七年级 · 计数
为了了解本校七年级700名学生上学期参加社会实践活动的时间, 随机对该年级 50 名学生进行了调查. 根据收集的数据绘制了频数分布直方图, 则以下说法正确的是

( )

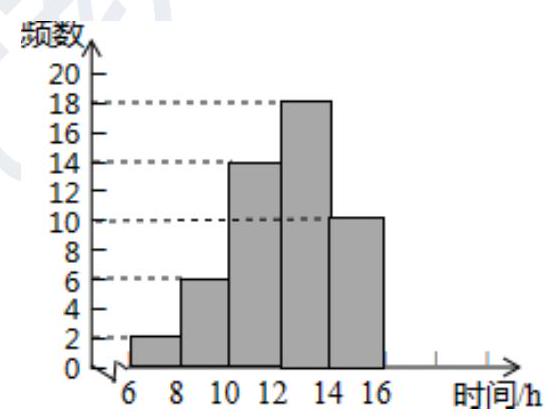
A. 学生参加社会实践活动时间最多的是 $16 h$

B. 学生参加社会实践活动的时间大多数是 $12 \sim 14 h$

C. 学生参加社会实践活动时间不少于 $10 h$ 的为 $84 \%$

D. 由样本可以估计全年级 700 人中参加社会实践活动时间为 $6 \sim 8 h$ 的大约有 26 人

答案: C
解析: 【答案】 $C$

【解析】解: $A$ 、最后一个小组的时间范围为 $14 \sim 16 h$, 但不代表一定有活动时间为 $16 h$的同学, 故 $A$ 错误;

B、 $18 \div 50=36 \%<50 \%$, 故 B 错误;

C、 $(14+18+10) \div 50=84 \%$, 故 C 正确.

D、 $700 \times \frac{2}{50}=28$, 故 $D$ 错误.

故选: $C$.

阅读频数分布直方图, 根据直方图中获取的信息进行判断即可.

本题主要考查的是频数分布直方图的认识, 能够从直方图中获取有效信息是解题的关键.